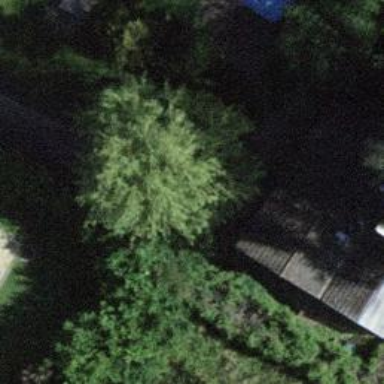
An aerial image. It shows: Alley classified as service road.